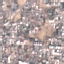
Land use / land cover: Residential